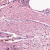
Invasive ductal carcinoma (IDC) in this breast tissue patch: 0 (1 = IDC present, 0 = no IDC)